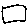
Label: square